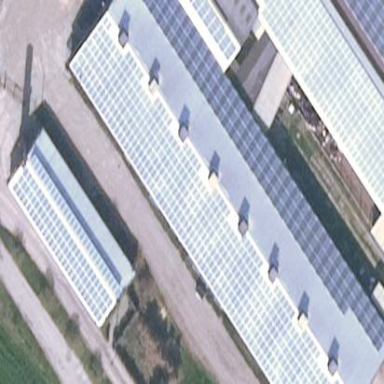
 generating electricity through photovoltaic methods."